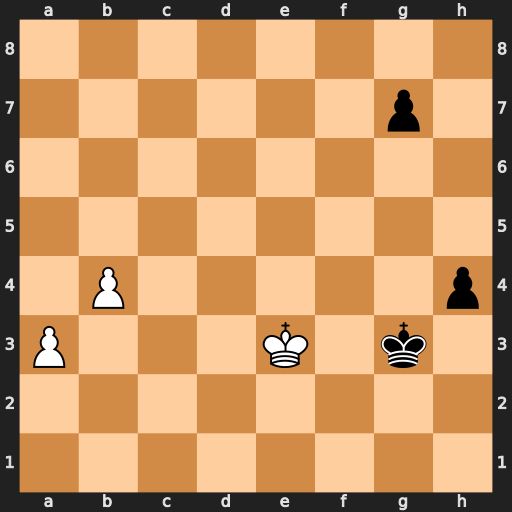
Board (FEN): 8/6p1/8/8/1P5p/P3K1k1/8/8
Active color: w
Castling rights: -
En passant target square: -
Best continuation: b5 h3 b6 h2 b7 Kg4 b8=Q h1=Q Qf4+ Kh5 Qf3+ Qxf3+ Kxf3